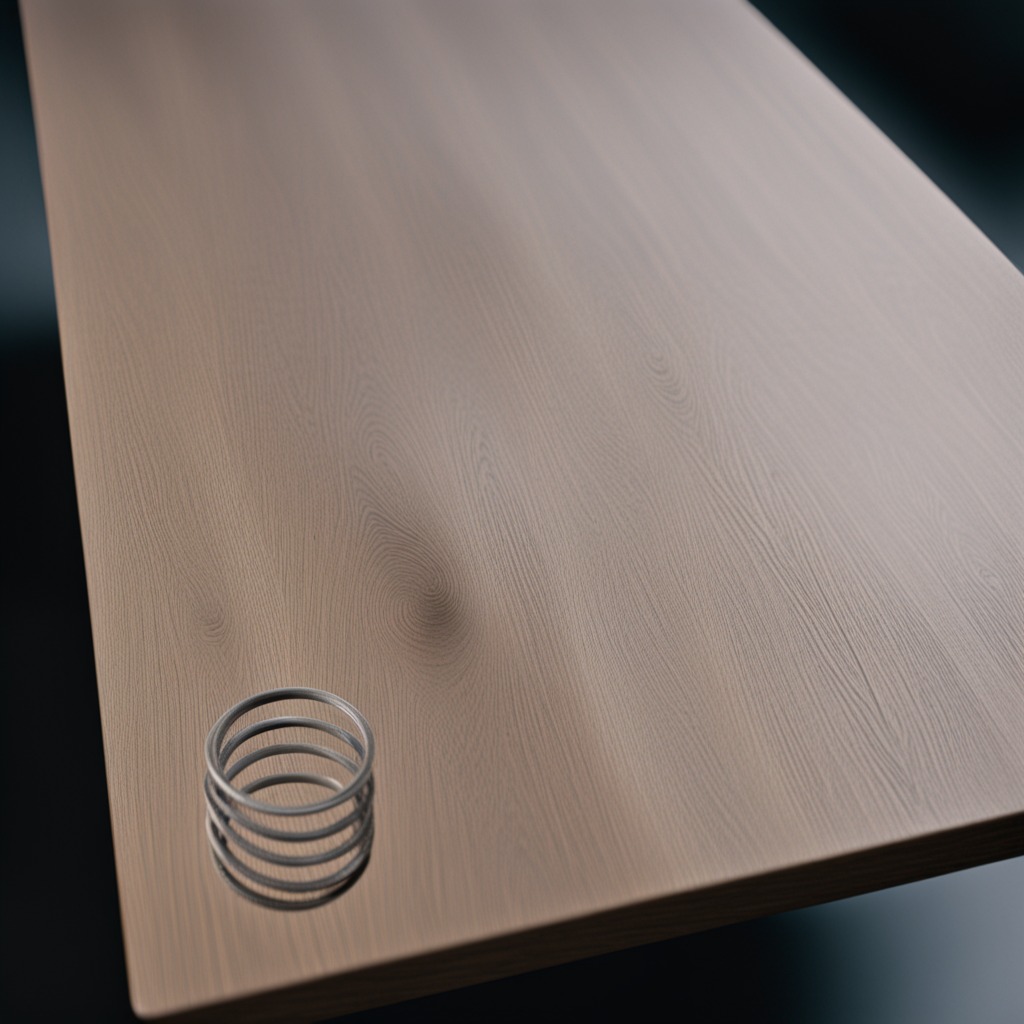
A coiled metal spring lies on a table in a garage at twilight.